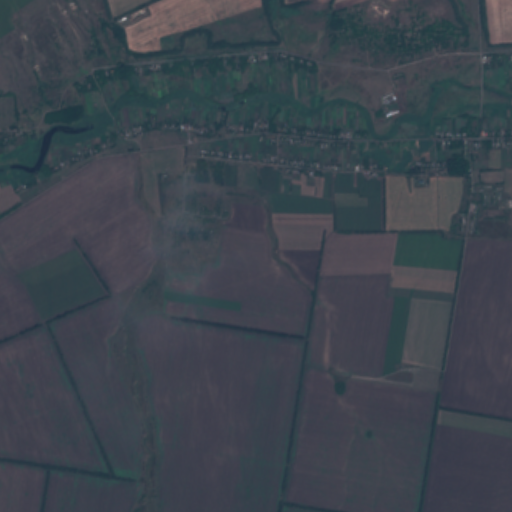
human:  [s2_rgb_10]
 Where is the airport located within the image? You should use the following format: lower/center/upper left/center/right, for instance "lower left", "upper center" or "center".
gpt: The airport is located in the lower right of the image.
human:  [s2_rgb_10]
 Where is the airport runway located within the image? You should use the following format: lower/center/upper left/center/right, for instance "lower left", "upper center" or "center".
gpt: The airport runway is located in the lower right of the image.
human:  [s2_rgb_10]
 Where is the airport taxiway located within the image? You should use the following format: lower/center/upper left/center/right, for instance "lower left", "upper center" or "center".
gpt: The airport taxiway is located in the lower right of the image.
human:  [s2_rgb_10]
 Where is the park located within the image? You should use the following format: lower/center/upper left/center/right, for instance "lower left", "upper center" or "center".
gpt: The park is located in the upper left of the image.
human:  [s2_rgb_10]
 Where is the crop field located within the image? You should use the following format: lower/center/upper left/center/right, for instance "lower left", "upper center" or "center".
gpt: There is no crop field in the image.